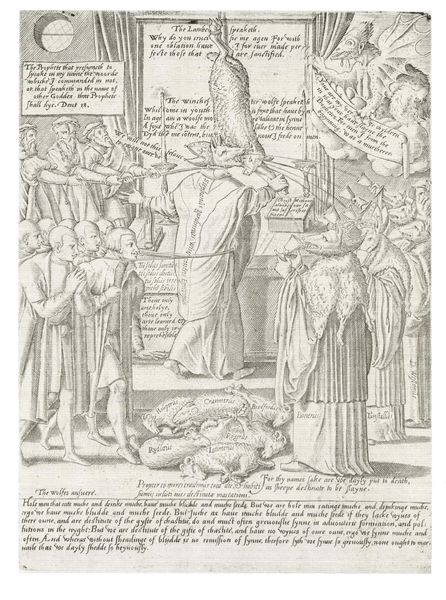
Titel: The Lambe speaketh. Why do you crucifie me
Institution: (Seriendruck)
Schlagwörter: hand, umhang, weiß, wolf, menschen, fenster, geste, hell, köpfe, männer, nacht, schwarz, skizze, zeichnung, tier, tiere, leute, menge, band, mensch, messer, pelz, tod, tot, vorhang, gewand, kelch, mantel, theater, sack, schrift, grafik, graphik, kuh, figuren, karikatur, tafel, inschrift, kerzen, leuchter, becher, mond, blut, schaf, buch, religion, druck, radierung, stich, seite, illustration, kritik, satire, text, allegore, altar, buchdruck, kursiv, hölle, teufel, fabel, mischwesen, mittelalter, klerus, messe, priester, prozession, tiara, opfer, opferung, kommentar, kupferstich, glauben, lämmer, schafe, schaaf, ungeheuer, tierkopf, englisch, handschrift, ziegen, fratzen, monster, schwaz, zeichung, tierköpfe, masken, tafeln, reformation, wölfe, kadaver, zauber, schächten, schafspelz, pest, pelze, propaganda, kasel, abthropmorphisierung, mitrea, biester, altgar, #zeichnung